Question: I have map in my View
In popups for marker, I show info
In json[i].rating I have number from 1 to 5 and now I show it. But I need to show rating star image for example this
So if I have for example 2 in rating, I need to have two stars.
How I can do this correctly?
Here is working snippet of what I have now
'''
$(function() {
const json = [
{
"name": "Park Hotel",
"address1": "327 Cranbrook Road",
"rating": 2,
"lng": 0.065,
"lat": 51.568,
"pictures": [
{
"url": "https://aobtravel.s3.amazonaws.com/hotelpictures/003/623/222/LON-91B-1.jpg?<PHONE>",
"description": "Exterior"
},
{
"url": "https://aobtravel.s3.amazonaws.com/hotelpictures/003/623/225/LON-91B-2.jpg?<PHONE>",
"description": "Lobby"
},
{
"url": "https://aobtravel.s3.amazonaws.com/hotelpictures/003/623/227/LON-91B-3.jpg?<PHONE>",
"description": "Lobby"
},
{
"url": "https://aobtravel.s3.amazonaws.com/hotelpictures/003/623/230/LON-91B-4.jpg?<PHONE>",
"description": "Lobby"
},
{
"url": "https://aobtravel.s3.amazonaws.com/hotelpictures/003/623/232/LON-91B-5.jpg?<PHONE>",
"description": "Guest Room"
}
],
"sales_price": 2847
}];
const token = '.....';
mapboxgl.accessToken = token;
let map = new mapboxgl.Map({
container: 'map-canvas',
style: 'mapbox://styles/mapbox/streets-v9',
center: [0.065, 51.568],
zoom: 3
});
map.addControl(new mapboxgl.NavigationControl());
$.each(json, function(i, item) {
let myLatlng = new mapboxgl.LngLat(json[i].lng, json[i].lat);
let marker = new mapboxgl.Marker()
.setLngLat(myLatlng)
.setPopup(new mapboxgl.Popup({
offset: 25
})
.setHTML('<h3 class="hotel_name">' + json[i].name + '</h3><p class="adress-text-hotel">' + json[i].address1 + '</p>' + '</h3><p class="rating-title">Reting: ' + json[i].rating + '</p>' + '</h3><p class="price-text-hotel" >Price ' + json[i].sales_price + '</p>'))
.addTo(map);
});
});
'''
'''
<!DOCTYPE html>
<html>
<head>
<meta name="viewport" content="initial-scale=1.0, user-scalable=no">
<meta charset="utf-8">
<title></title>
<style>
html, body, #map-canvas {
height: 500px;
margin: 0px;
padding: 0px
}
#map-canvas {
width: 800px;
}
</style>
</head>
<body>
<div id="map-canvas"></div>
</body>
<script src="https://ajax.googleapis.com/ajax/libs/jquery/3.3.1/jquery.min.js"></script>
<script src='https://api.tiles.mapbox.com/mapbox-gl-js/v0.45.0/mapbox-gl.js'></script>
<link href='https://api.tiles.mapbox.com/mapbox-gl-js/v0.45.0/mapbox-gl.css' rel='stylesheet' />
</html>
'''
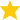
Answer: Please find below a solution to your problem.
You will find the changes right under my comments.
I am assigning your star graphic to a constant called 'star'.
Then use a for loop to append that graphic 'json[i].rating' amount of times to the 'stars' variable.
The 'stars' variable now will replace 'json[i].rating' in the 'setHTML' method.
Hope this helps.
'''
$(function() {
const json = <%= @hotel_info.to_json.html_safe %>;
// Your stat images here
const star = '
<img src="https://res.cloudinary.com/dzwdseno3/image/asset/f_auto/star-bb0cd011d3d4aa12c83109f30c6c17ed.png">
';
const token = '*********';
let centerLatlng = new mapboxgl.LngLat(gon.destination_city.lng, gon.destination_city.lat);
mapboxgl.accessToken = token;
let map = new mapboxgl.Map({
container: 'map-canvas',
style: 'mapbox://styles/mapbox/streets-v9',
center: centerLatlng,
zoom: 9
});
map.addControl(new mapboxgl.NavigationControl());
$.each(json, function(i, item) {
let myLatlng = new mapboxgl.LngLat(json[i].lng, json[i].lat);
// Your stars being generated
let stars = '';
for(let s = 0; s < json[i].rating; s++) {
stars += star;
}
let marker = new mapboxgl.Marker()
.setLngLat(myLatlng)
.setPopup(new mapboxgl.Popup({
offset: 25
})
.setHTML('<h3 class="hotel_name">' + json[i].name + '</h3><p class="adress-text-hotel">' + json[i].address1 + '</p>' + '</h3><p class="rating-title"><%= _("Rating") %>: ' + stars + '</p>' + '</h3><p class="price-text-hotel" ><%= _("Price") %>: ' + json[i].sales_price + '</p>'))
.addTo(map);
});
});
'''